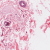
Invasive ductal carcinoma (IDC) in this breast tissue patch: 0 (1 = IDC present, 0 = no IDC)